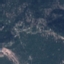
Label: HerbaceousVegetation